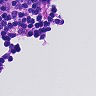
Metastatic tissue present: no